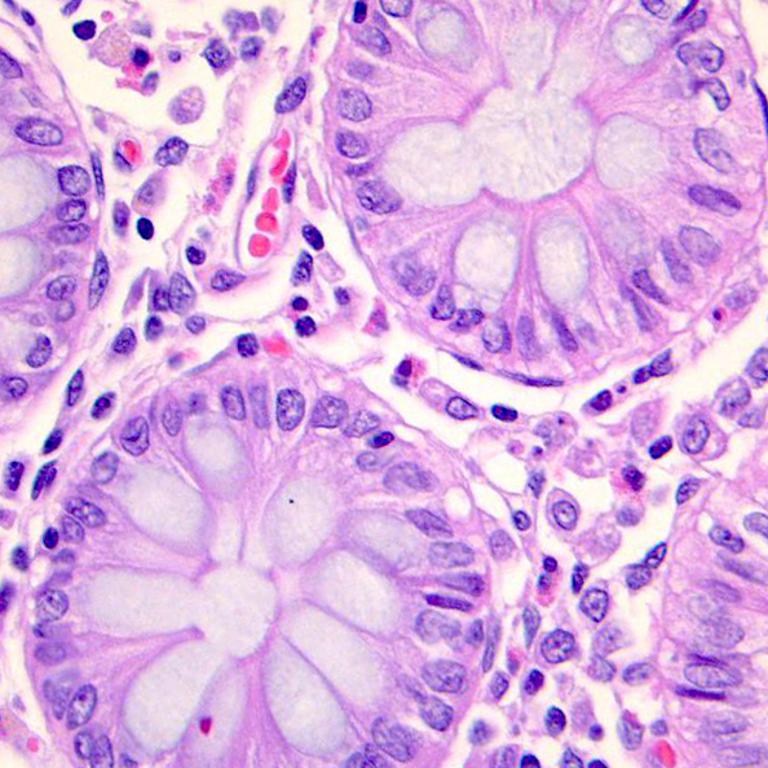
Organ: colon
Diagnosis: benign